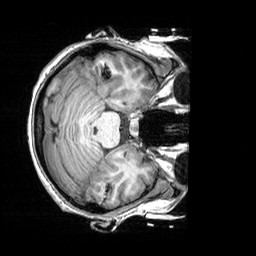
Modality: T1w
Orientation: axial
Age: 21
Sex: female
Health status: healthy
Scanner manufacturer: siemens
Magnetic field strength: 3 T
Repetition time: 2.3 s
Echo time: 0.00303 s